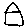
Label: house